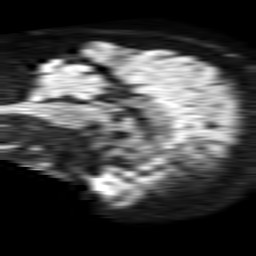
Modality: TRACE
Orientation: sagittal
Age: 55
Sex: female
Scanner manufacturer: philips
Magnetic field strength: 1.5 T
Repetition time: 4.6 s
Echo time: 0.08528 s